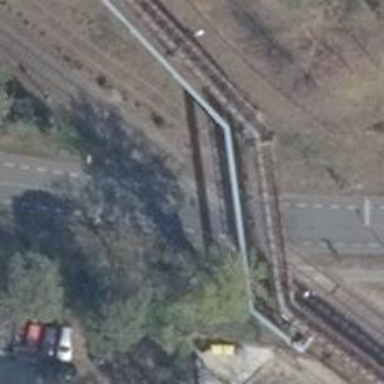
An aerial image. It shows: Crossing for the railway.